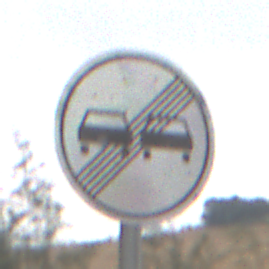
Verkehrszeichen: EndeUeberholverbot
Umgebung: Outdoor, Nature
Tageszeit: MorningAfternoon
Wetter: Overcast
Licht: Natural
Jahreszeit: NotSpecified
Kontrast: LowContrast